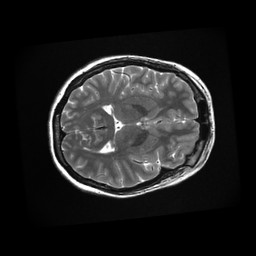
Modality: T2w
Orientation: axial
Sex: female
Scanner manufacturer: ge
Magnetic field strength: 3 T
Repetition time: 5 s
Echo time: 0.101 s